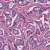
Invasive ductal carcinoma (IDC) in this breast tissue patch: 1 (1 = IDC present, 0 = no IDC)